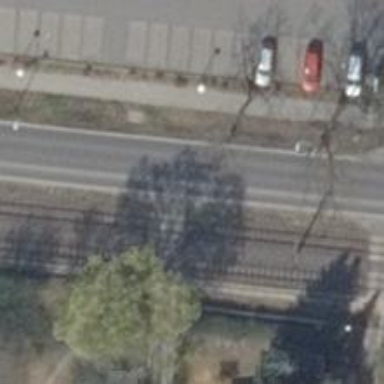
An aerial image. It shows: Tram level crossing on railway.